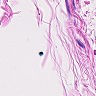
Metastatic tissue present: no